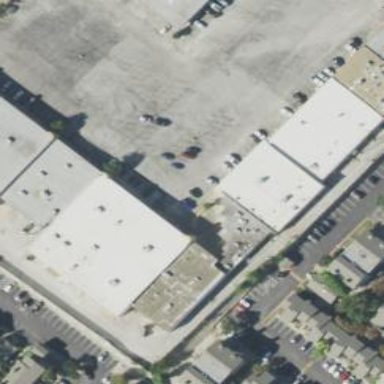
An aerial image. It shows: Retail building.